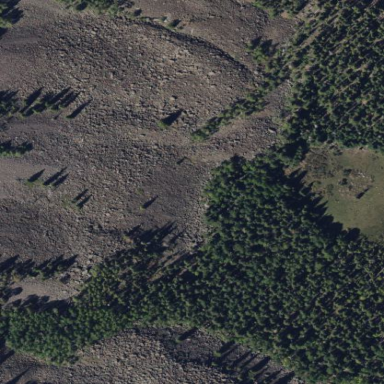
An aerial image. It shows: Scree landscape.